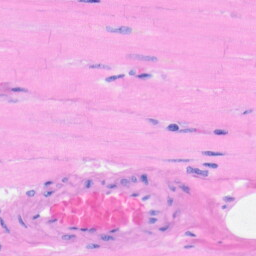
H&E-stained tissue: Heart